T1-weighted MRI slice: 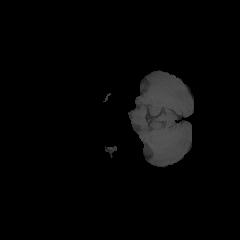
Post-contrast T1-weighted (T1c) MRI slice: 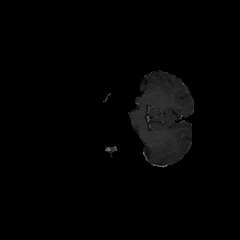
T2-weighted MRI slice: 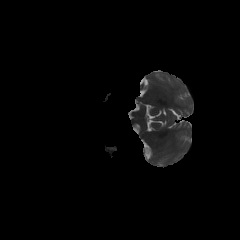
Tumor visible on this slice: no